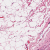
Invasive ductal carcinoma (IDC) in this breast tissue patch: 0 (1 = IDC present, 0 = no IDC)